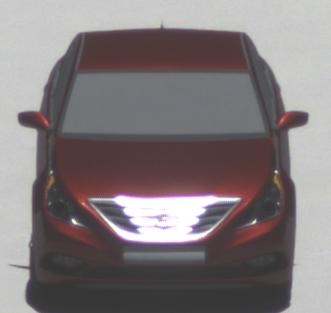
Make: Hyundai
Model: Sonata
Detailed model: Gen. 6 YF
Model produced from: 2009
Model produced until: 2016
Doors: 4
Color: red
Road condition: dry road
Daytime: midday
Contrast: high contrast